Field crop: maize
Growth stage: 1
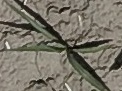
Species: sorghum